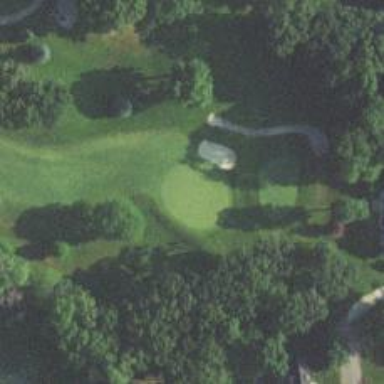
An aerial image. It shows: View of golf hole.